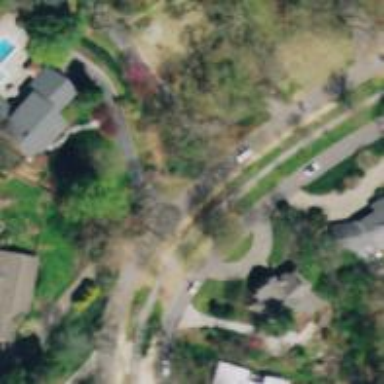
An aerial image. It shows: Residential road.